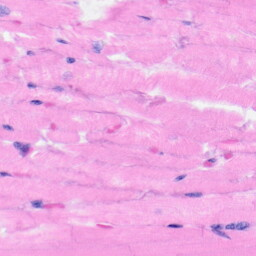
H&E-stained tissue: Heart